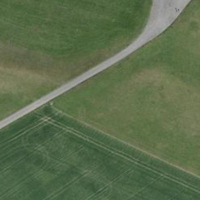
EUNIS habitat code: 25
Species observed at this site:
Medicago sativa